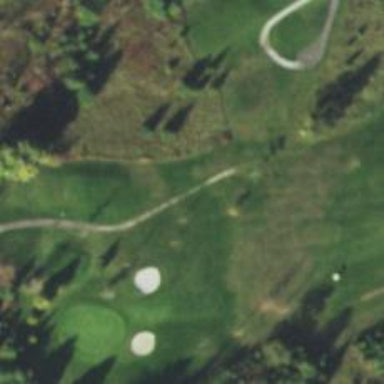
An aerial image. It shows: Footway that doubles as golf path.